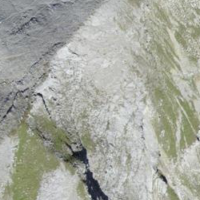
EUNIS habitat code: 48
Species observed at this site:
Prunella collaris